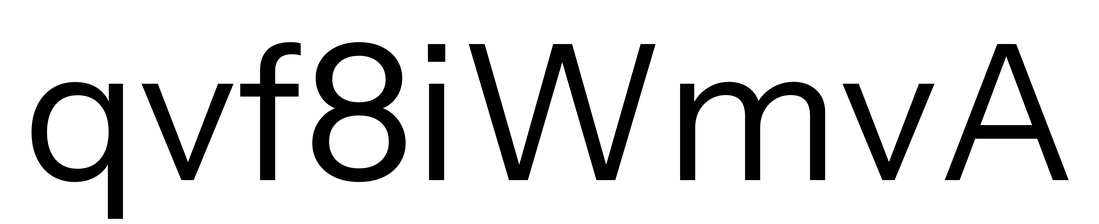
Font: InstrumentSans_Regular